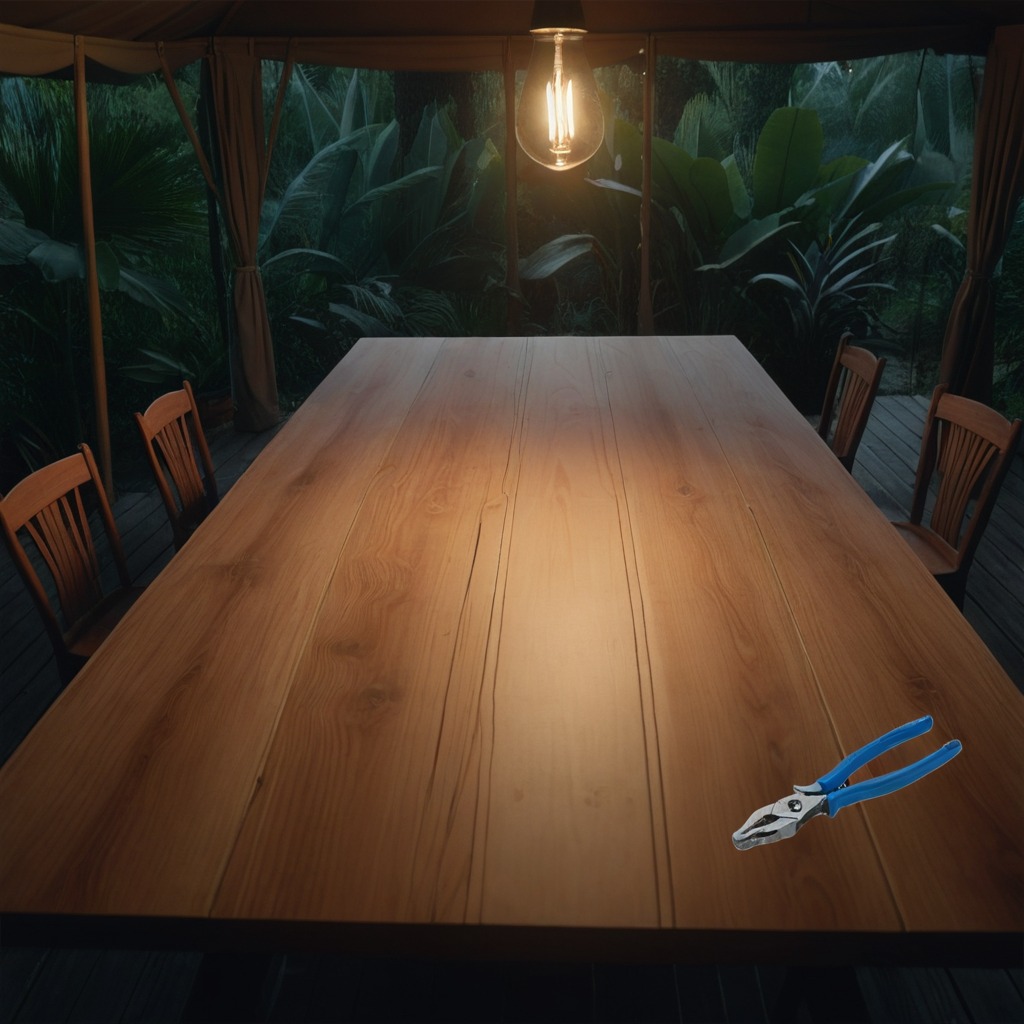
A plier lying on a wooden table inside a jungle field workshop tent at night.